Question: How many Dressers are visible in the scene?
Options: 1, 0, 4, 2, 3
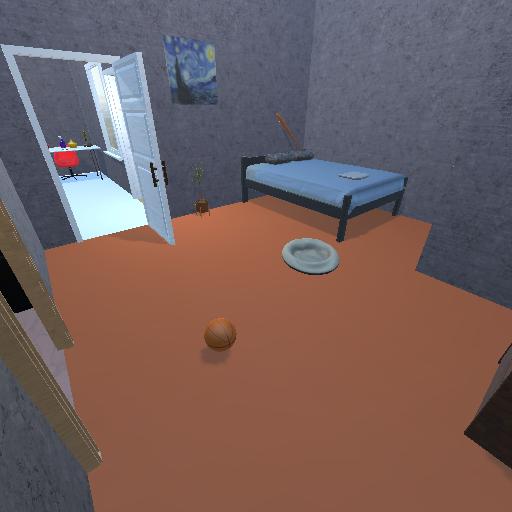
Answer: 1